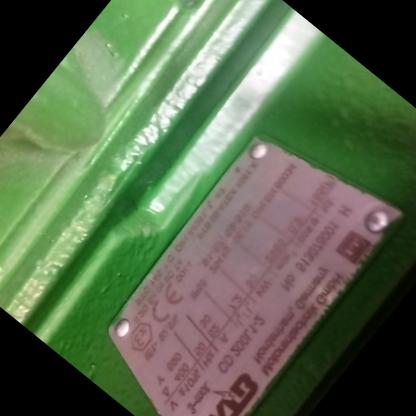
Klasa: tabliczka-znamionowa